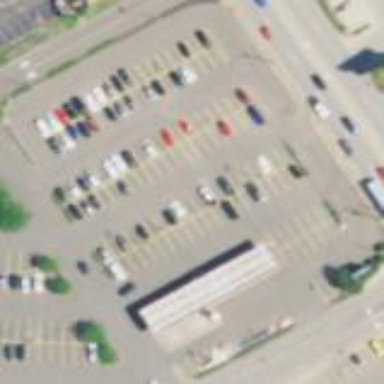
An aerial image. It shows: Parking area with asphalt surface.